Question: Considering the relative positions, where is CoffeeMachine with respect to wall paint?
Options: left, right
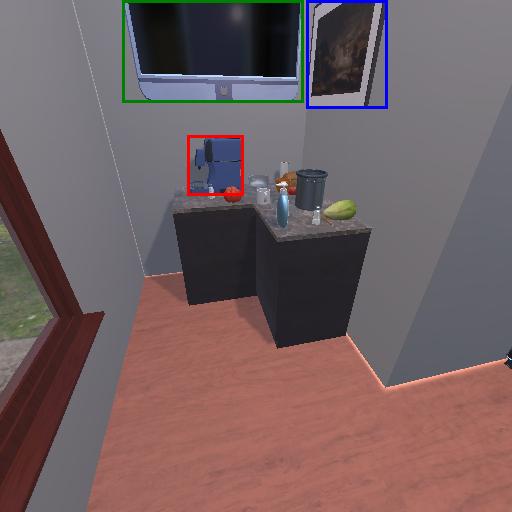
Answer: left